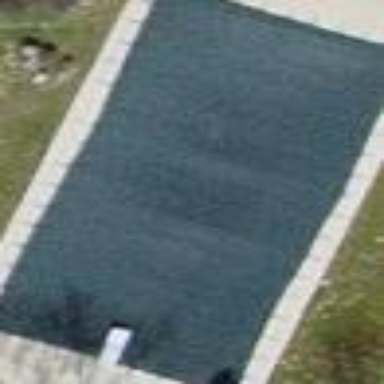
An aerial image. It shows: Swimming pool located in leisure land.